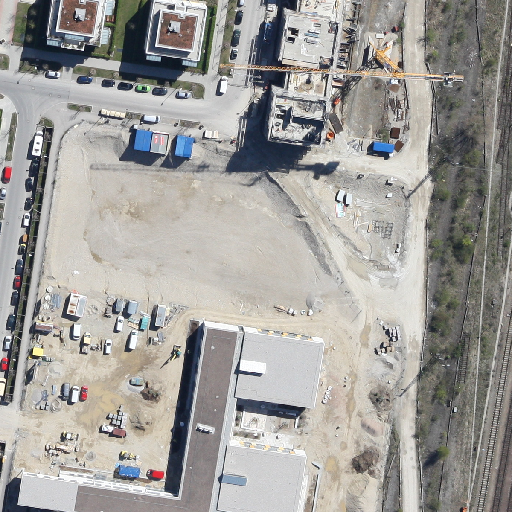
Referring expression: van